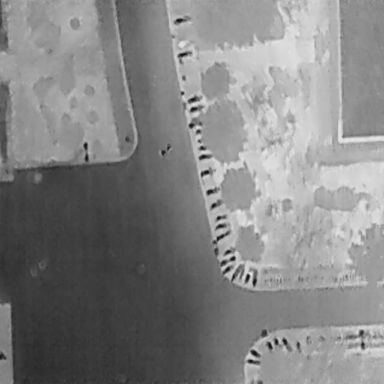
There are 22 Bicycles in the infrared image.